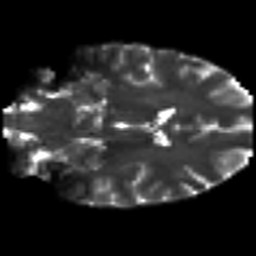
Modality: T2w
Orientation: coronal
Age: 35
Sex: female
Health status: ill
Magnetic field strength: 3 T
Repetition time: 9 s
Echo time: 0.093 s